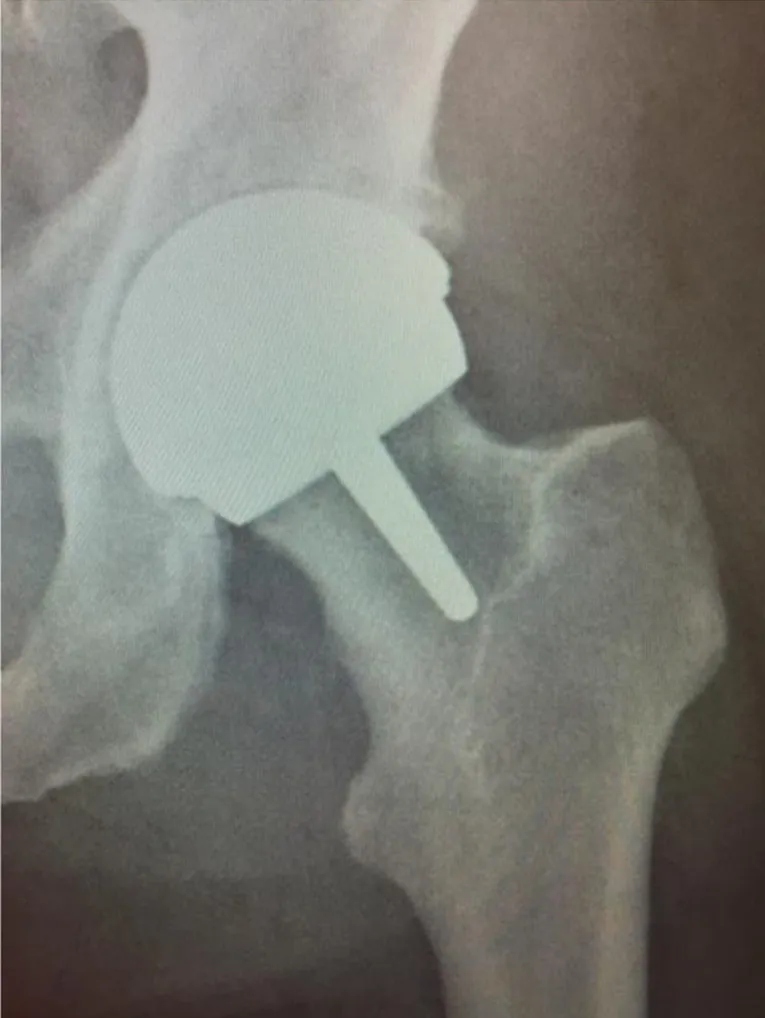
Post-operative anterior-posterior plain film radiograph of the patient's left hip. No cause of the patient's mechanical symptoms was detected.
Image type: radiology (x_ray)